Question: '''
var day = new Array();
$(':checkbox:checked').each(function(i){
day.push($(this).val());
});
alert(day);
'''
which return this:

but I would like to get this:
'''
'3','10','16'
'''
thanks
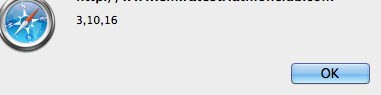
Answer: '''
day.push(''' + $(this).val() + ''');
'''